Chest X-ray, PA view. Patient: 65 years old, sex M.
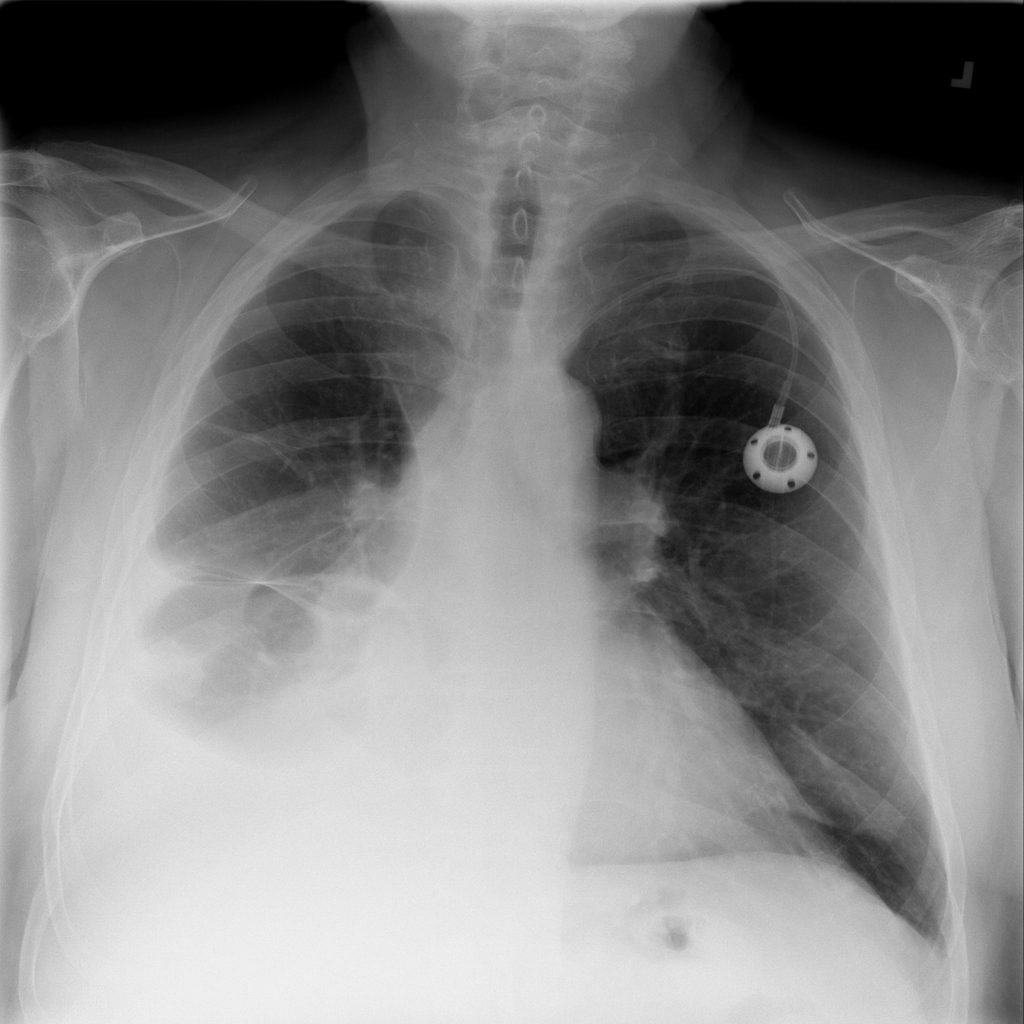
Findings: Effusion